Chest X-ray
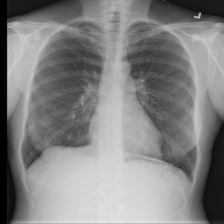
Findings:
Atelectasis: negative
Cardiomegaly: negative
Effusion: negative
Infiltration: negative
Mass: negative
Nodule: negative
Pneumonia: negative
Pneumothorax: negative
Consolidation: negative
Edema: negative
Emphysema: negative
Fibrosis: negative
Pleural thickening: negative
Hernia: negative